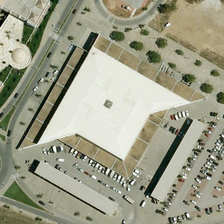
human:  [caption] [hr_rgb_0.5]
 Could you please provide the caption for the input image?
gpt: the center with distinctive design is surrounded by some vehicles and plants .

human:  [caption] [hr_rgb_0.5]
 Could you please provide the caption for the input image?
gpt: many cars are parked near a large building .

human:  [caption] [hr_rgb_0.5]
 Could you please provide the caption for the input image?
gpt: many cars are parked near a large building .

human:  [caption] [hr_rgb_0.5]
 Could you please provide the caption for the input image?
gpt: the center with distinctive design is surrounded by some vehicles and plants .

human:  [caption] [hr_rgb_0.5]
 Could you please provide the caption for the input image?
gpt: many cars are parked near a large building .